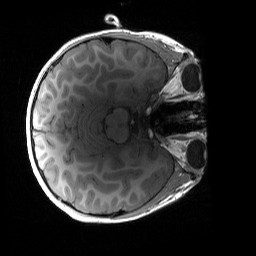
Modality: T1w
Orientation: axial
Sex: male
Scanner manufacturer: siemens
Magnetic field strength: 3 T
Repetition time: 1.9 s
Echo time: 0.00243 s